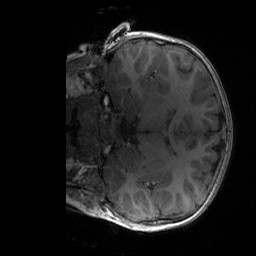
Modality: T1w
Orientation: coronal
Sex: male
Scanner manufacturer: siemens
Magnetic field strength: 3 T
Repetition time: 1.9 s
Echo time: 0.00243 s